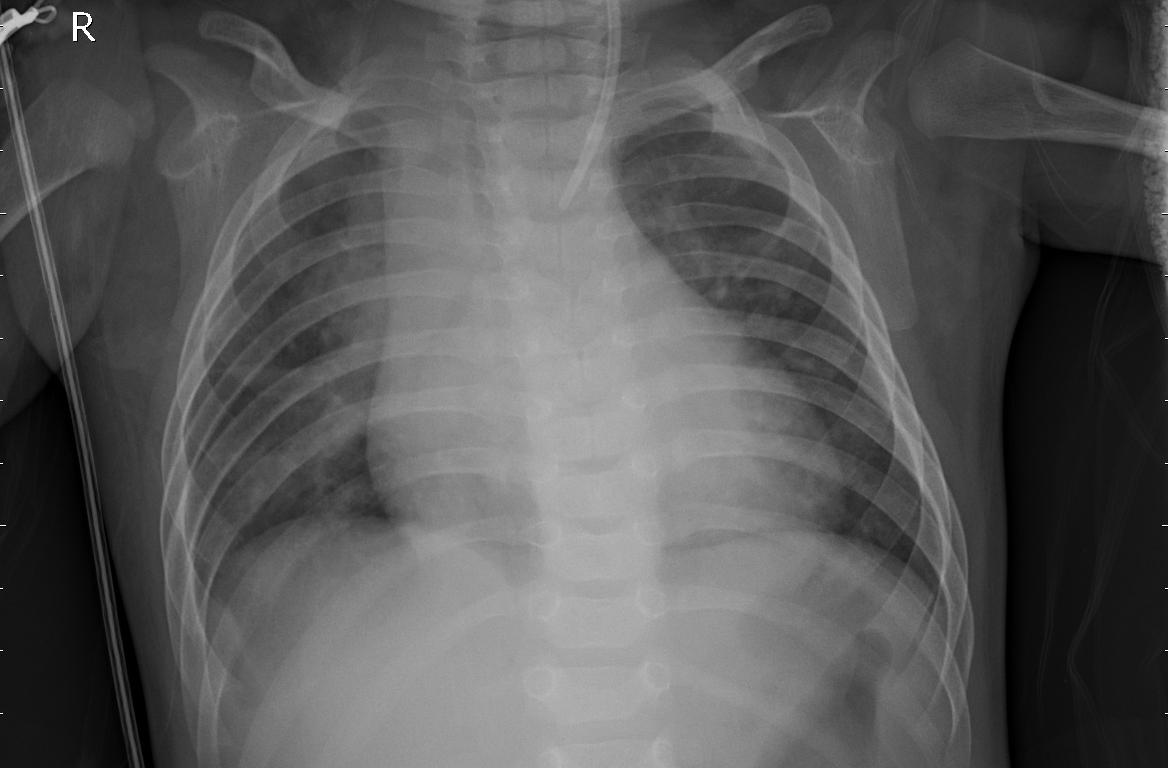
Diagnosis: PNEUMONIA